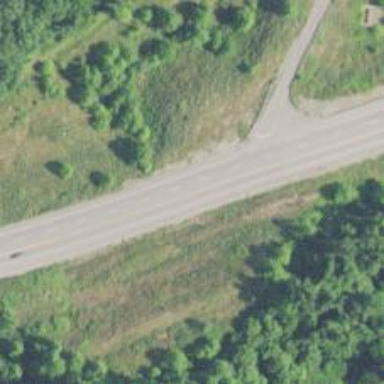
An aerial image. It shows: Secondary road.